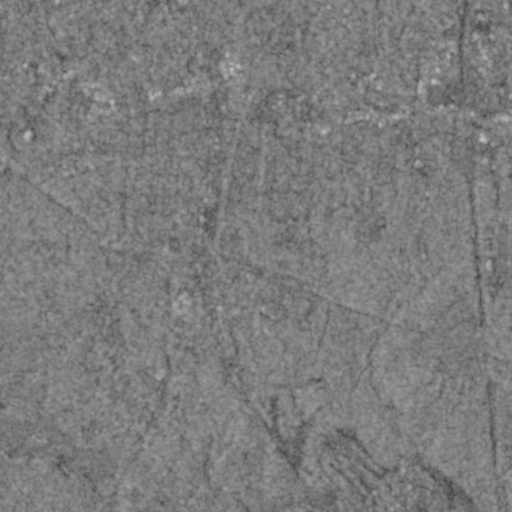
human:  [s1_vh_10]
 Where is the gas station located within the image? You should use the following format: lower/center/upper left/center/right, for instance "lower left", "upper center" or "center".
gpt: The gas station is located in the upper right of the image.
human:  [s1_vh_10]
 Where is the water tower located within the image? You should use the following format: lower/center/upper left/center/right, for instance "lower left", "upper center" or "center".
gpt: The water tower is located in the upper right of the image.
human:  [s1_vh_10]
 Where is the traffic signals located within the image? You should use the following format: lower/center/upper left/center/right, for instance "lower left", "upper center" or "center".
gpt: The traffic signals is located in the upper of the image.
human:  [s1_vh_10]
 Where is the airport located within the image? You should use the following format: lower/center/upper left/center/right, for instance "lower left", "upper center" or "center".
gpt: There is no airport in the image.

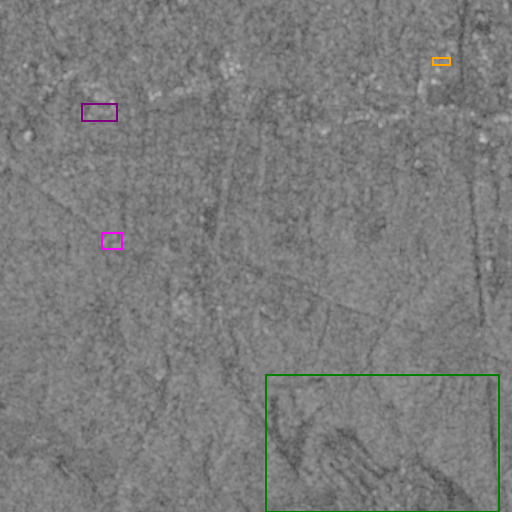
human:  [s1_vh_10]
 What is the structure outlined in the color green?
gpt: The structure outlined in green is a park.
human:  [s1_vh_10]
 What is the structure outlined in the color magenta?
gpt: The structure outlined in magenta is a power substation.
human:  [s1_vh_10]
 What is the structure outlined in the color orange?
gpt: The structure outlined in orange is a building.
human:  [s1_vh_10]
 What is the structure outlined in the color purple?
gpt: The structure outlined in purple is a building.
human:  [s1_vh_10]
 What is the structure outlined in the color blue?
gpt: There is no blue outline.